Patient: sex M, age 38
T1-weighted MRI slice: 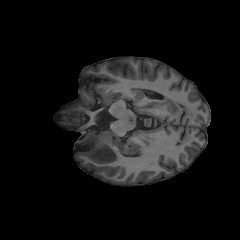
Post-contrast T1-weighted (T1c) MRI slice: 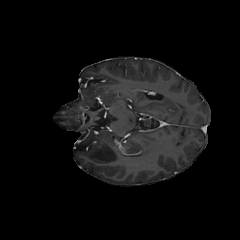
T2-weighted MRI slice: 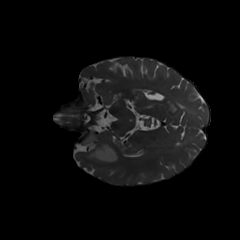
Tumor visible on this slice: yes
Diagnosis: Astrocytoma, IDH-mutant
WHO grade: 3